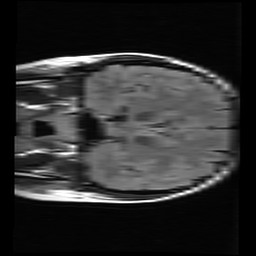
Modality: FLAIR
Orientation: coronal
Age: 24
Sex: female
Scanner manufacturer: ge
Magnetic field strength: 3 T
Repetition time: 9 s
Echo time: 0.125 s